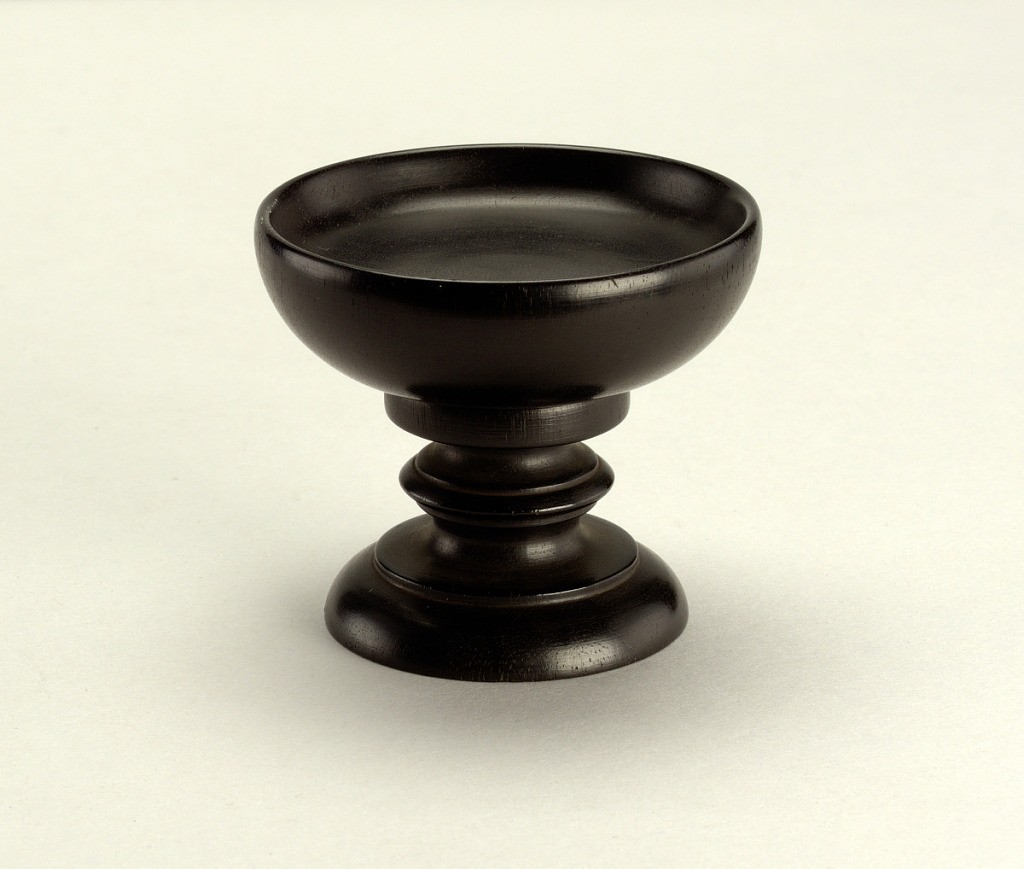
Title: Footed dish
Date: early 19th century
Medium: treen, ebony
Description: Small stand turned in circular form. Upper portion wit curved profile and central depression. Stem of baluster form and circular foot with molded bands.